Aerial crown-view tile of a tropical tree (Barro Colorado Island, Panama), acquired 20250818:
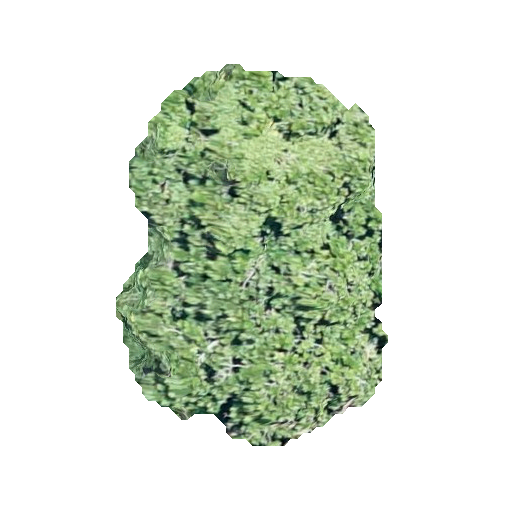
Species: Anacardium excelsum
GBIF accepted scientific name: Anacardium excelsum
Crown area: 115.481 m²